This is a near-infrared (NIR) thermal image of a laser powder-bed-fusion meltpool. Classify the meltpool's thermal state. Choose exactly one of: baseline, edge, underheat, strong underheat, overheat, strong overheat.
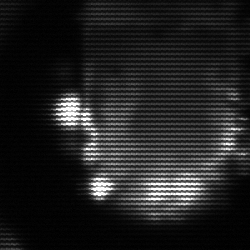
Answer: baseline